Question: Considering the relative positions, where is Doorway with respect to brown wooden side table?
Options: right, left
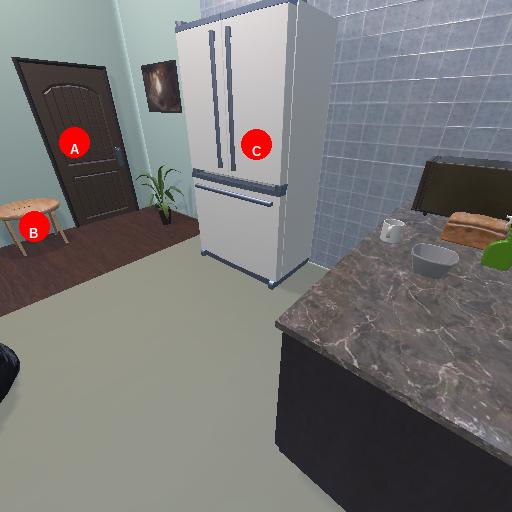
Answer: right